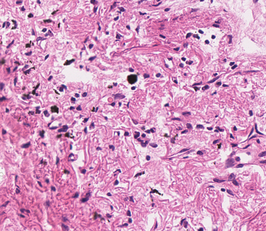
Tumor epithelial tissue: no
Tumor-associated stroma tissue: yes
Normal tissue: no